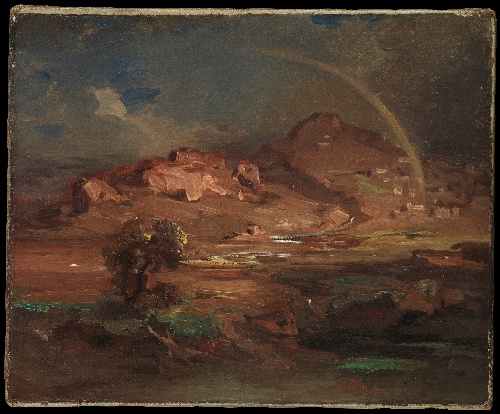
Title: The Cemetery at Pronoia near Nauplia
Artist: Carl Rottmann
Artist bio: German, Handschuhsheim 1797–1850 Munich
Date: ca. 1841–47
Object type: Painting
Classification: Paintings
Medium: Oil on canvas
Dimensions: 10 x 12 in. (25.4 x 30.5 cm)
Department: European Paintings
Credit line: Gift of Eugene V. Thaw, 2007
Accession year: 2007
Repository: Metropolitan Museum of Art, New York, NY
Tags: Cemeteries